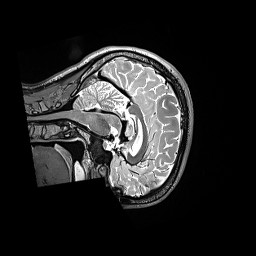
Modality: T2w
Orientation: sagittal
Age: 33
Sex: female
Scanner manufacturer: siemens
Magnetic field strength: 3 T
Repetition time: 3.2 s
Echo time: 0.564 s